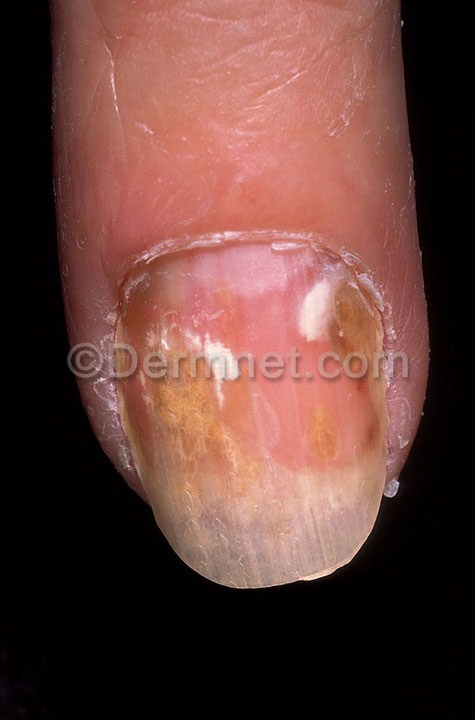
Disease: Psoriasis pictures Lichen Planus and related diseases